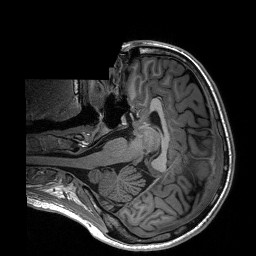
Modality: T1w
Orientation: axial
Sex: male
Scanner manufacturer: siemens
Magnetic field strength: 3 T
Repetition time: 2.3 s
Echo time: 0.00197 s